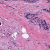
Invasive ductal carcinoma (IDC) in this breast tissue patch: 1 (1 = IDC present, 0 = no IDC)